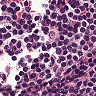
Metastatic tissue present: no